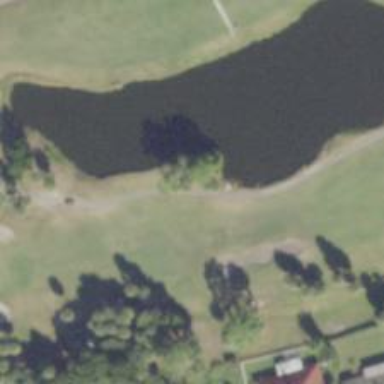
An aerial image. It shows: Golf cartpath that is also road path.